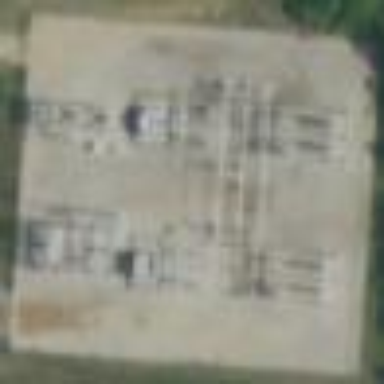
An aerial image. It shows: Power substation.